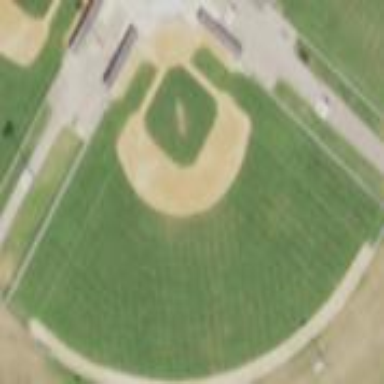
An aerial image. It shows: Baseball pitch for leisure land activities.